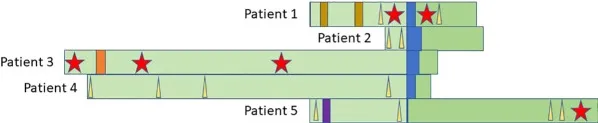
Swimmer's plot that shows the individual treatment course of each patient from the initial diagnosis until the preparation of the manuscript. The vertical purple line represents the start of cystic Peg Interferon alfa treatment in each patient.
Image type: chart (chart)